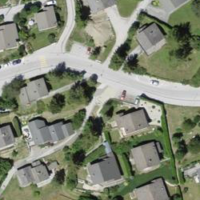
EUNIS habitat code: 55
Species observed at this site:
Artemisia vulgaris
Plantago media
Centaurea scabiosa
Anthericum ramosum
Achillea millefolium